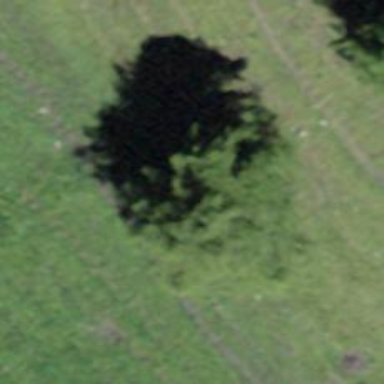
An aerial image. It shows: Single tag "natural: tree."